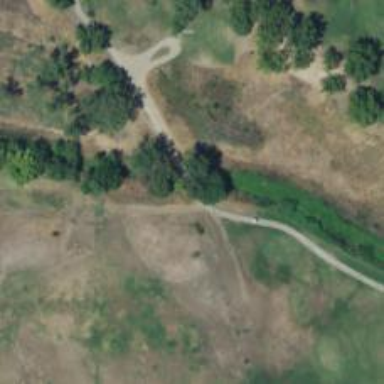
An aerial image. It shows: Service road that includes bridge over golf cart path.